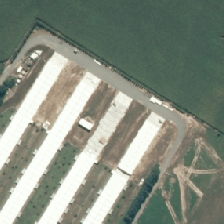
Land cover: shortrotation_cropland